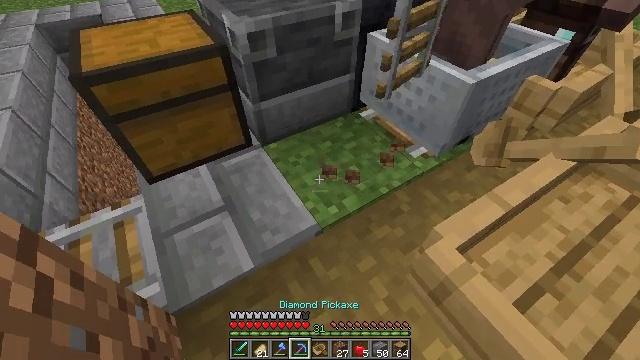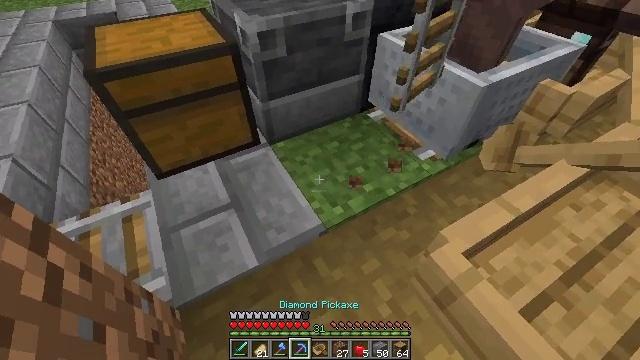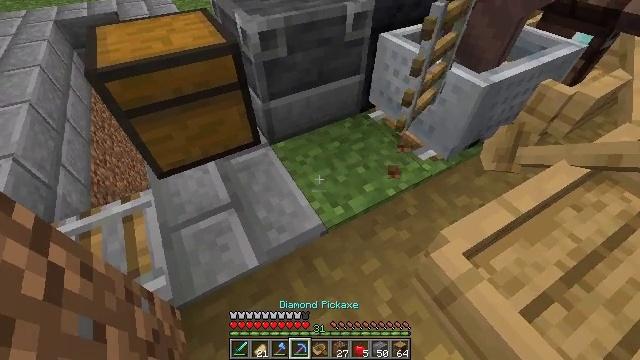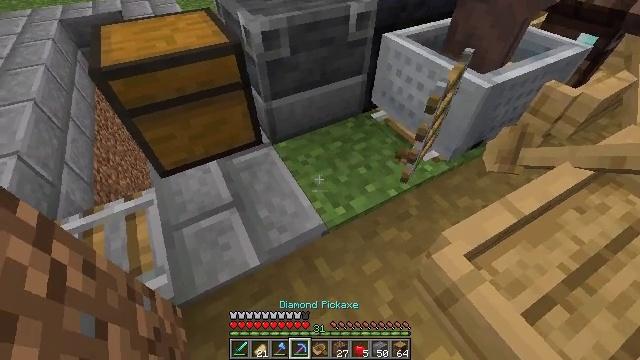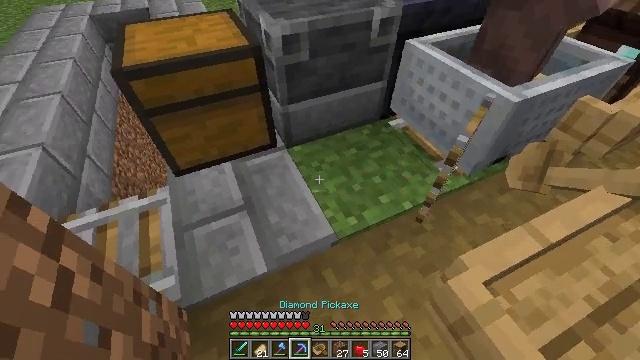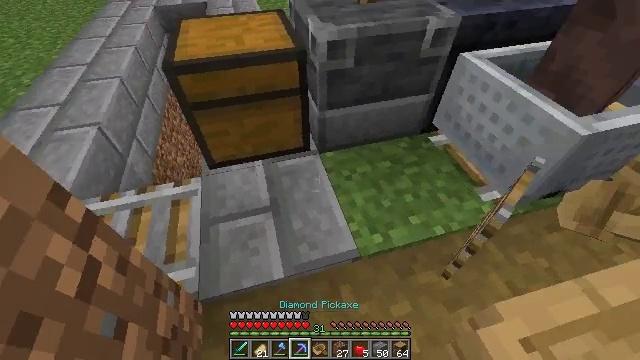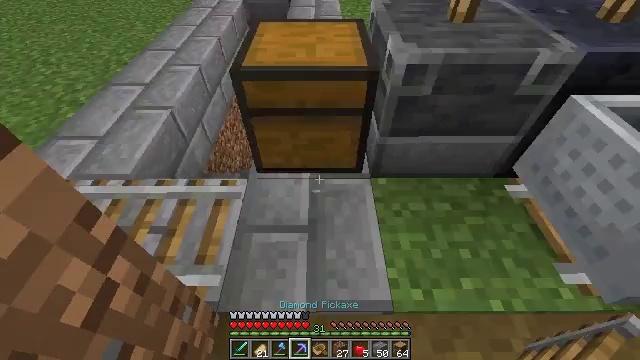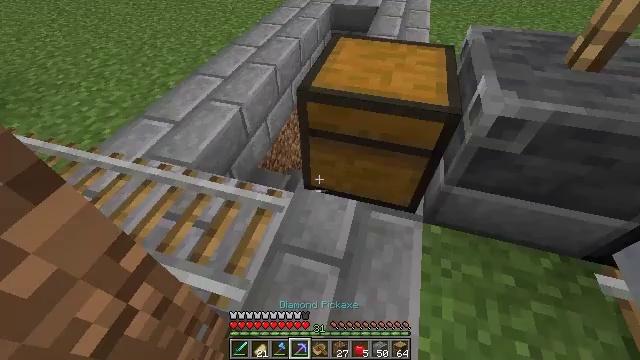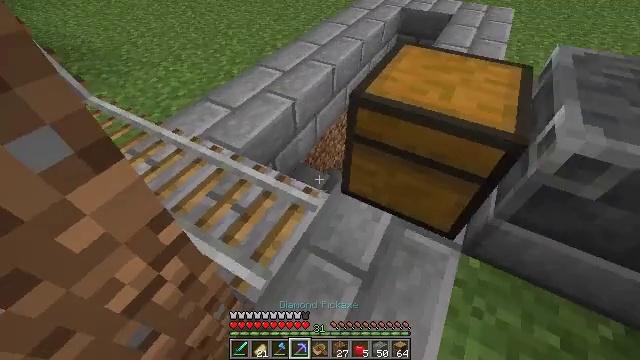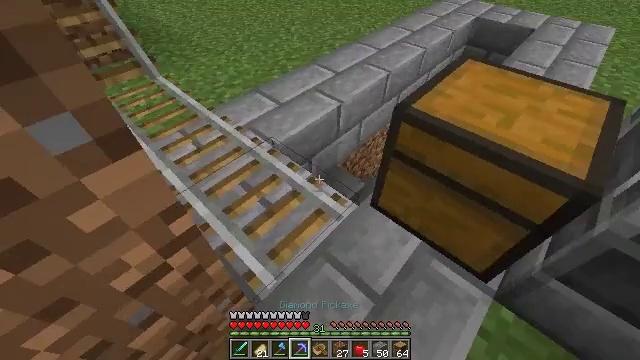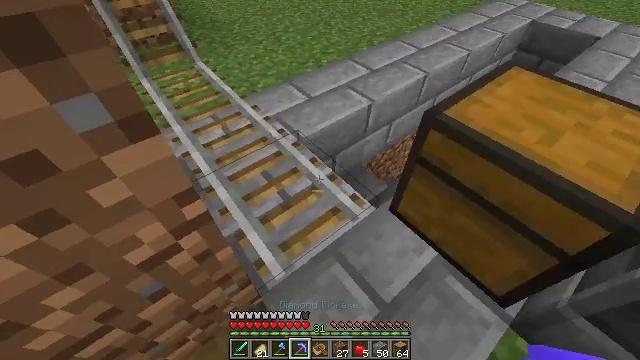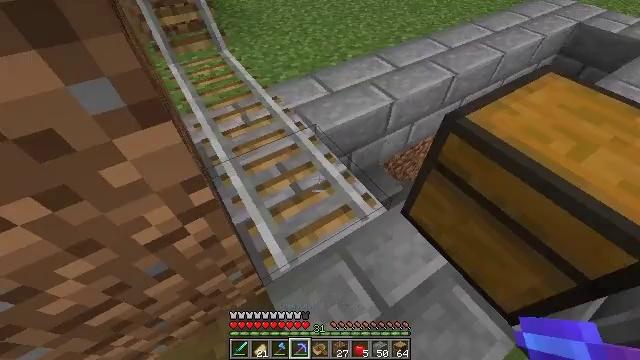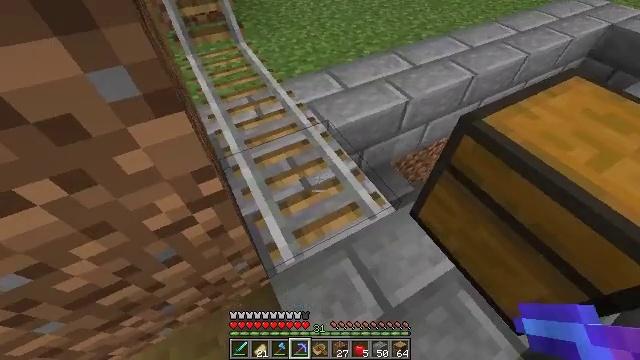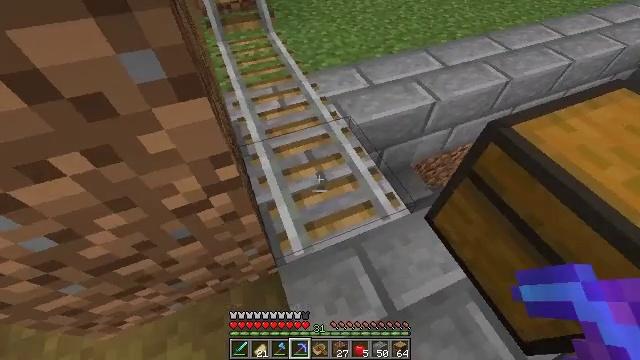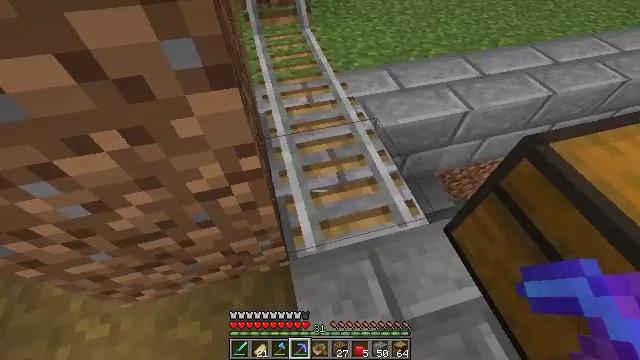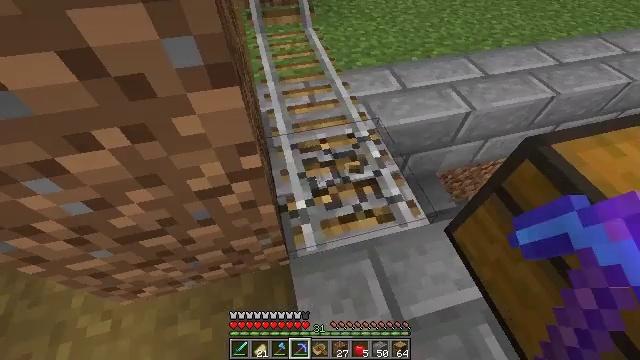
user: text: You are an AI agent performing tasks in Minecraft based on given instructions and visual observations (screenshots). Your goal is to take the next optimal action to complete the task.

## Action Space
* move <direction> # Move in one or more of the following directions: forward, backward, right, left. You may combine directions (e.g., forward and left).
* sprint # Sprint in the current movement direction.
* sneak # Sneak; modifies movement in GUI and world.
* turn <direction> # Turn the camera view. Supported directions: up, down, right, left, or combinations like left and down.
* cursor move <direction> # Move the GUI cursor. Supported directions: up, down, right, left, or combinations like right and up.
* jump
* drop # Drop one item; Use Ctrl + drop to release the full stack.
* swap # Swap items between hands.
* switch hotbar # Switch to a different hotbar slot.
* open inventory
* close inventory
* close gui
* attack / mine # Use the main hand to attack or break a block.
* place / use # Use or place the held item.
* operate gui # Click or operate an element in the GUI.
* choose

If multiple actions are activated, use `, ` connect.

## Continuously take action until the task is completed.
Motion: motion action
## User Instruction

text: Mine the rail.
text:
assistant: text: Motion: turn left
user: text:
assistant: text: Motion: no_op
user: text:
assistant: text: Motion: no_op
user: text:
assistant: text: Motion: move forward, turn left
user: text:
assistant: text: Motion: move forward, turn left
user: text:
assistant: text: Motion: move forward, turn left
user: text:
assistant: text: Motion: move forward, turn left
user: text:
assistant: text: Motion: turn left
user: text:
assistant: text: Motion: turn left
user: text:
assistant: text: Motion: turn left and down
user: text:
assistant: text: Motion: turn left and down
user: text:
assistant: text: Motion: turn left
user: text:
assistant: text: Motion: turn left and down
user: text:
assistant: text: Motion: turn left
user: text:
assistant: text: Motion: attack / mine
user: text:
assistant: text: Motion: attack / mine
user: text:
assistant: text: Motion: attack / mine
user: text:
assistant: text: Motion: turn up, attack / mine
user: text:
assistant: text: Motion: turn up, attack / mine
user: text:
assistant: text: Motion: move forward, attack / mine
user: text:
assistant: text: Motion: attack / mine